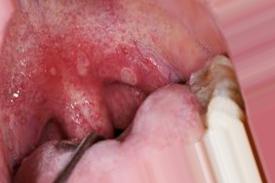
Condition: Mouth Ulcer